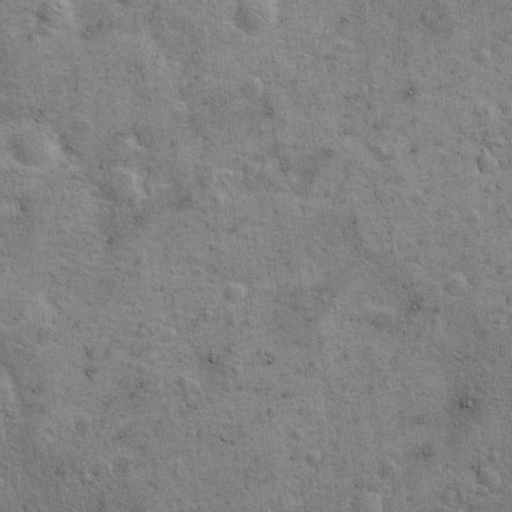
Classes present: Background